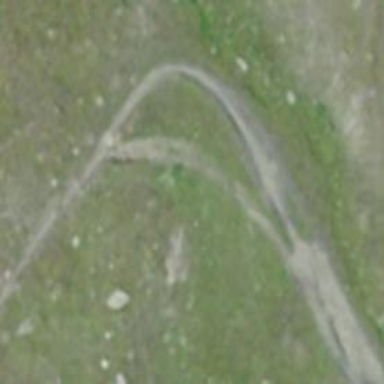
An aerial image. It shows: Ground path.